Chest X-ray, PA view. Patient: 58 years old, sex M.
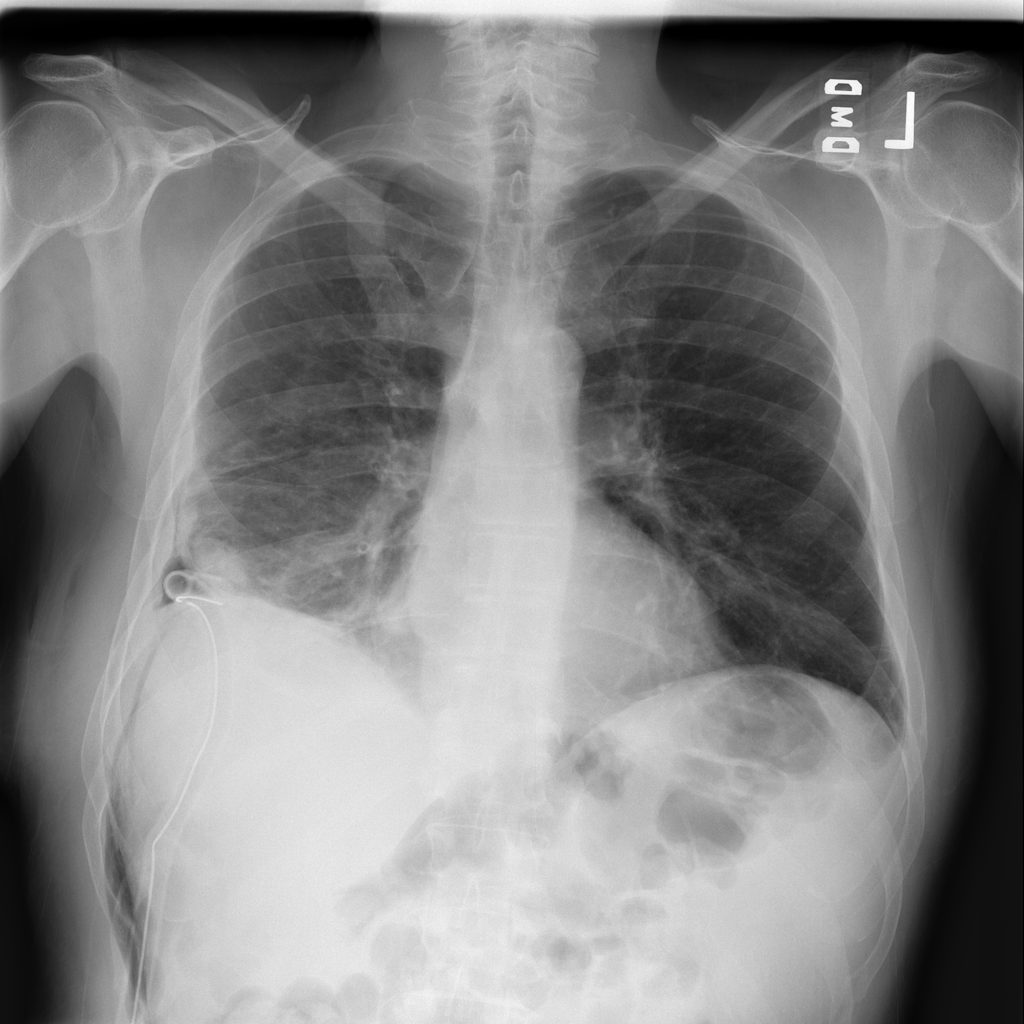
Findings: Atelectasis, Effusion